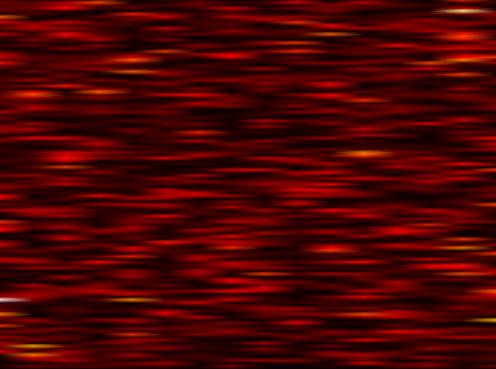
Label: FBMC